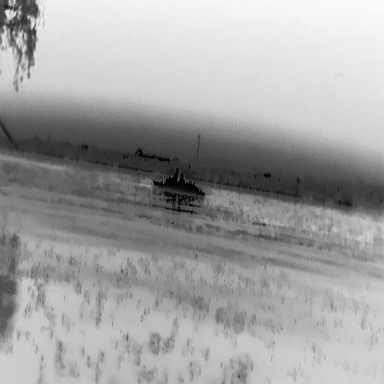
There is a warship in the infrared image.